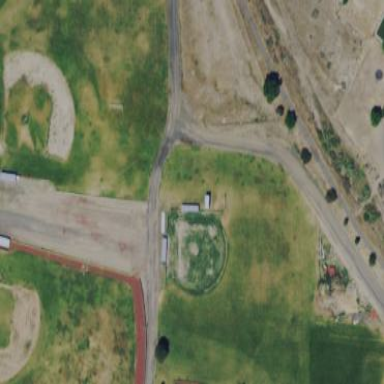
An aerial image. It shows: Baseball pitch for leisure land.